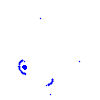
Particle: pion